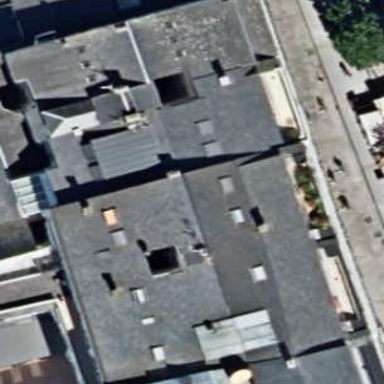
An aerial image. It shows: Commercial building.